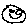
Label: smiley face